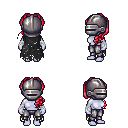
a pixel art fantasy rpg character, female body template, dark elf, purple skin, black tattered cape, metal pants, ruby red princess hairstyle, metal helm, white cloth bandages, four views (front, back, left, right), 2x2 character sprite sheet, small pixel art, hard edges, no anti-aliasing